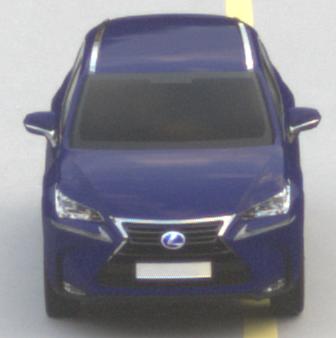
Make: Lexus
Model: NX 300h
Detailed model: NX (AZ1)
Model produced from: 2017/11
Model produced until: 2018/08
Doors: 5
Color: blue
Road condition: dry road
Daytime: sunrise or sunset
Contrast: low contrast